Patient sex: M
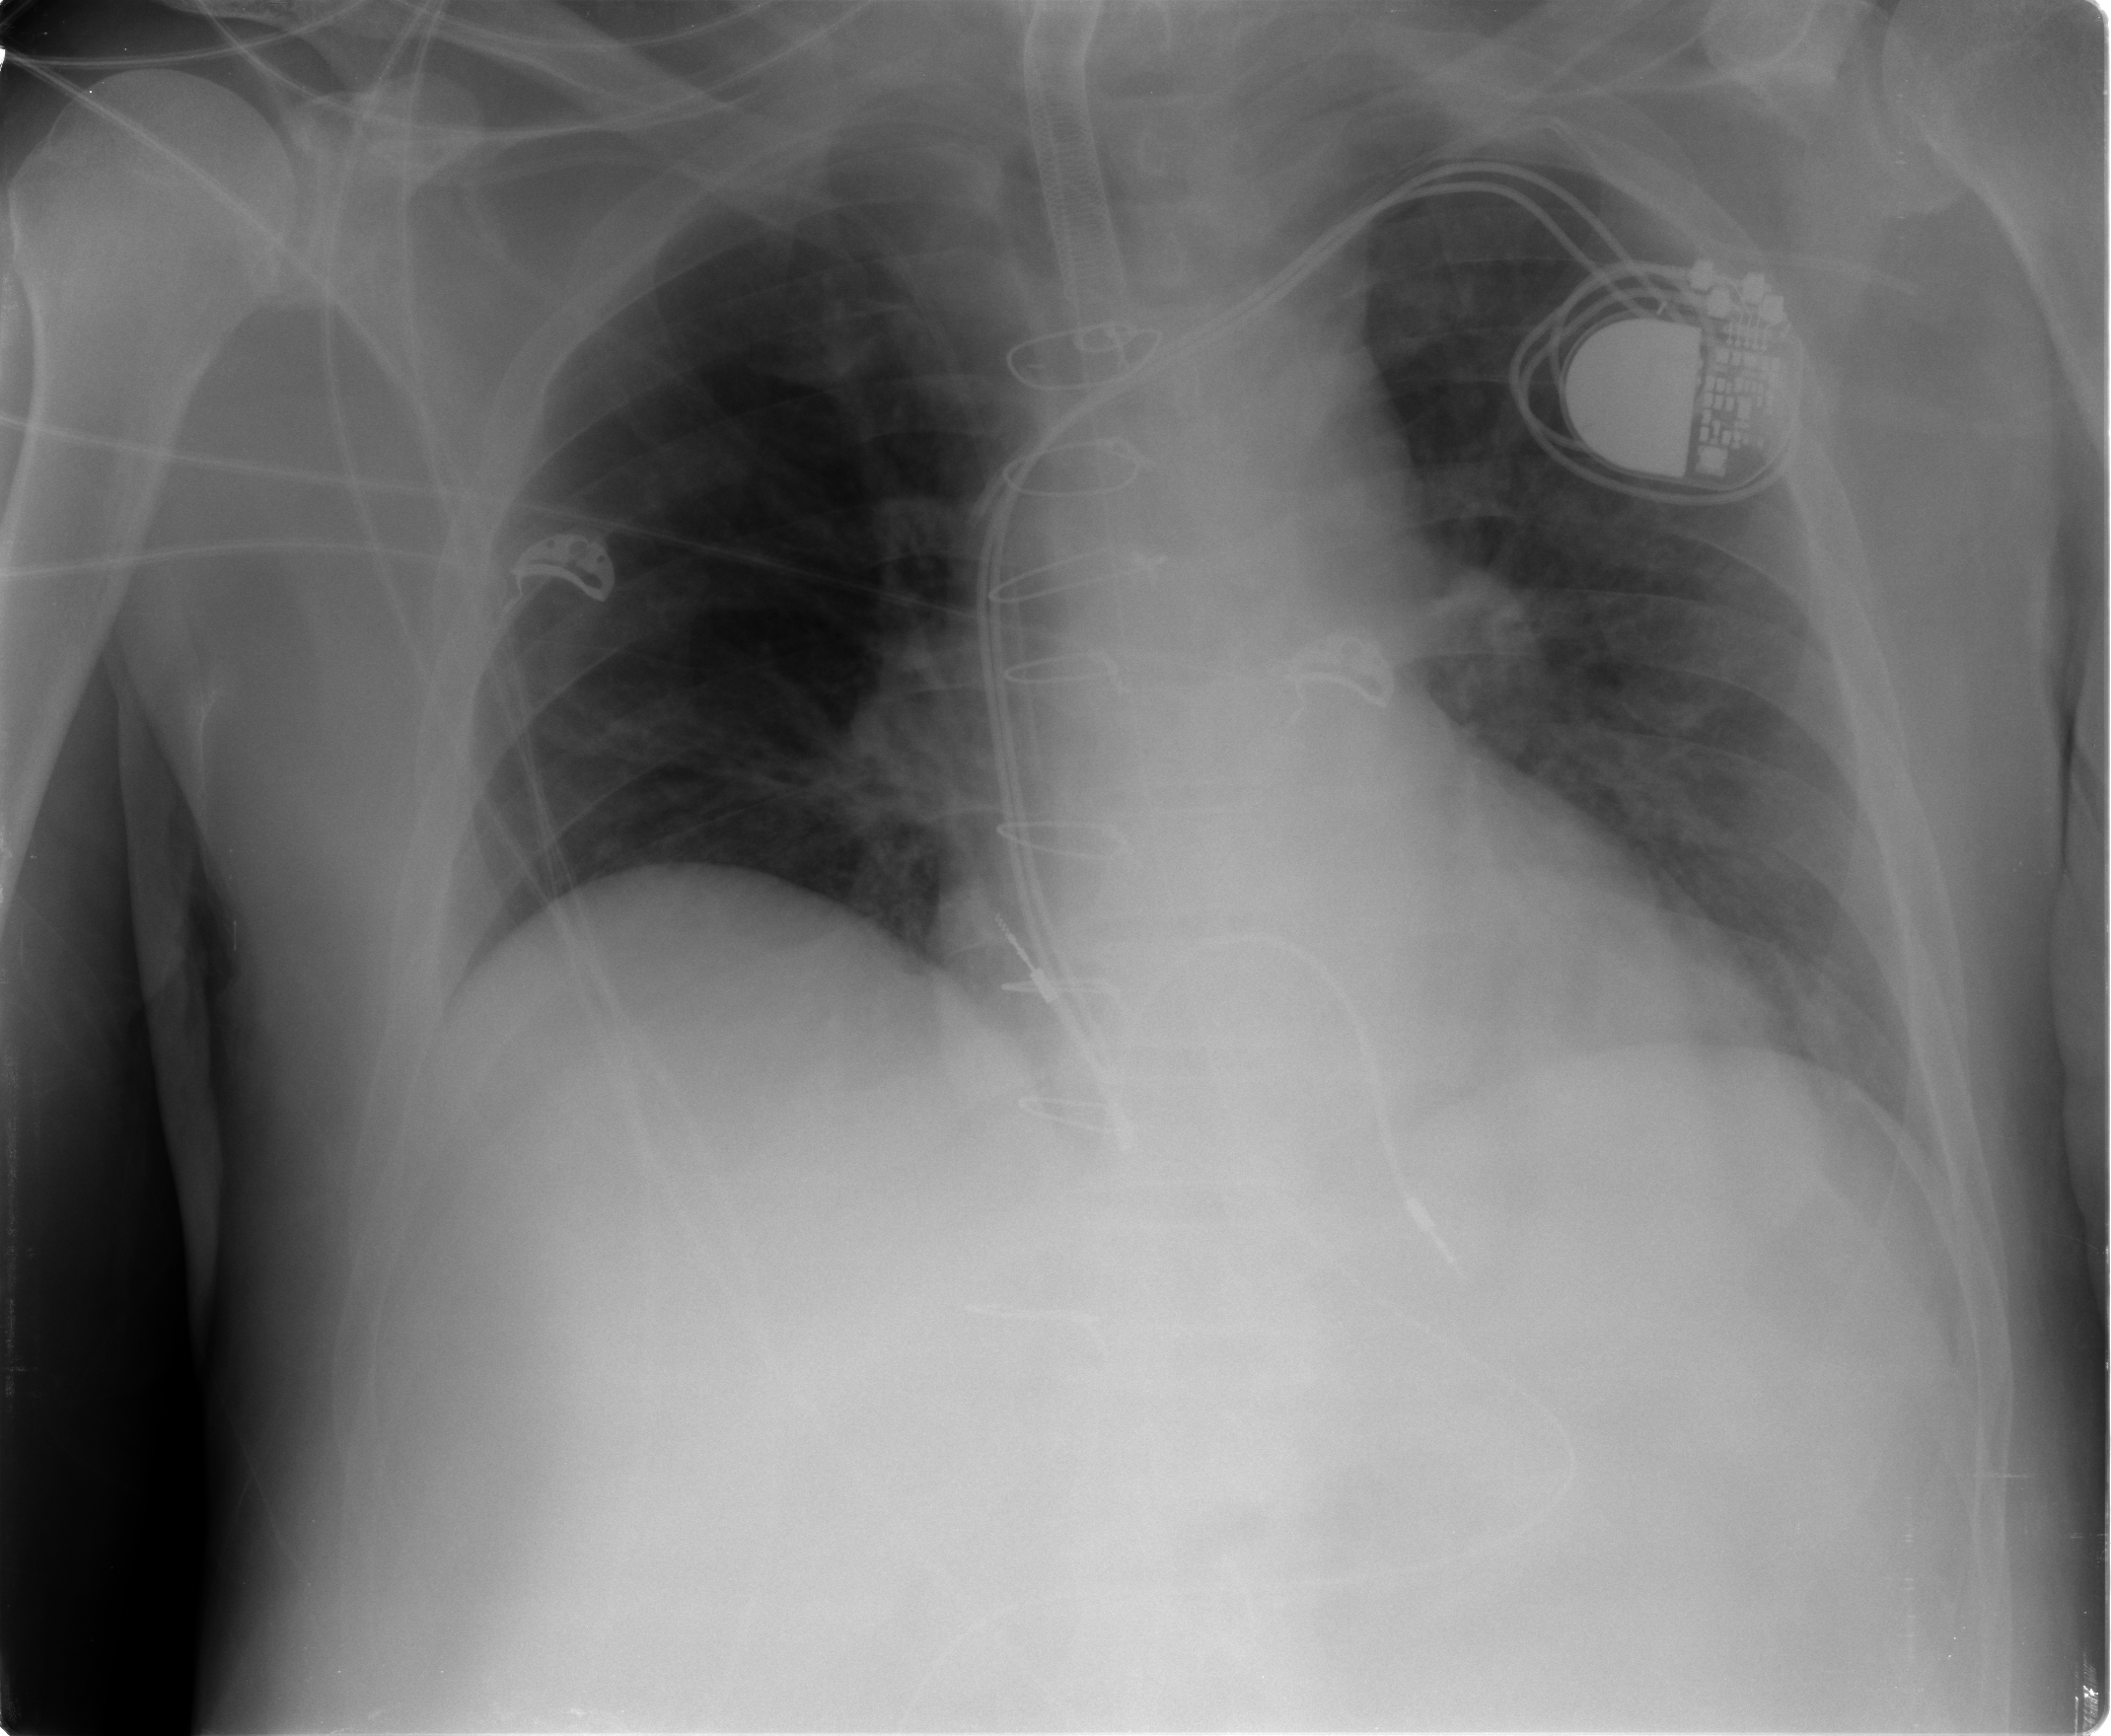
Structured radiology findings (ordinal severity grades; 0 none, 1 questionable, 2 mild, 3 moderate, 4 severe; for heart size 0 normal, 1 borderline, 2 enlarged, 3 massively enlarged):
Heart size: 2
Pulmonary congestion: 2
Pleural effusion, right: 0
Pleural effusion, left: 0
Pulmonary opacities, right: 0
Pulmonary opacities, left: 0
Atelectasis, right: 0
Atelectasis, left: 1